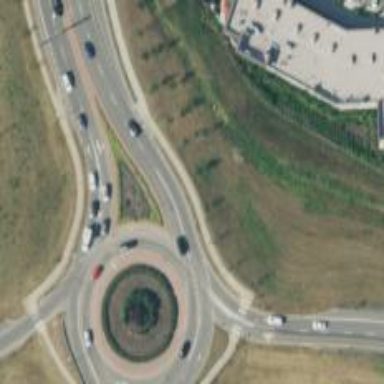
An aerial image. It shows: Secondary road with asphalt surface leading to roundabout.